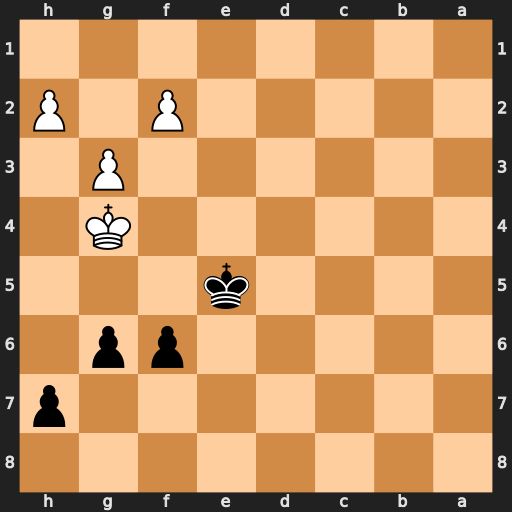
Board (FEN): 8/7p/5pp1/4k3/6K1/6P1/5P1P/8
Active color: b
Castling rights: -
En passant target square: -
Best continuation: Ke4 f4 h6 f5 h5+